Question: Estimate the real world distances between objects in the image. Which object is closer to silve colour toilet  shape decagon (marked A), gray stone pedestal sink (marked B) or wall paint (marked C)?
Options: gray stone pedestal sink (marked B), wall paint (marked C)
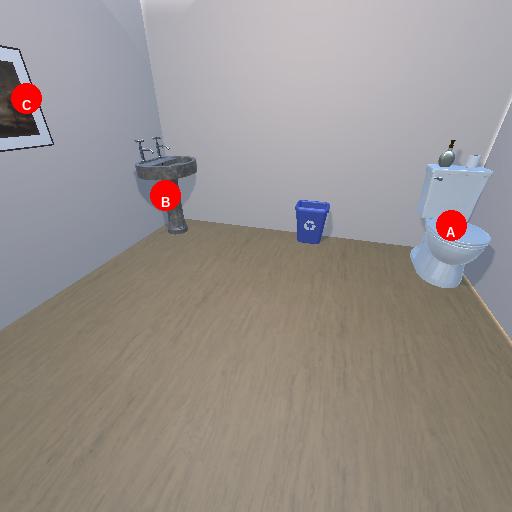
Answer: gray stone pedestal sink (marked B)